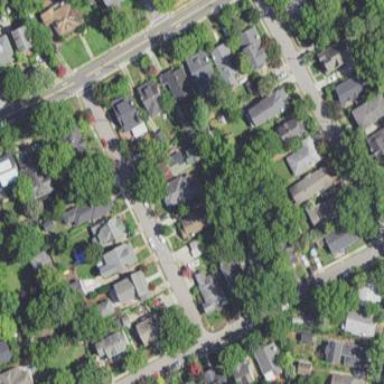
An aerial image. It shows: Residential neighbourhood.